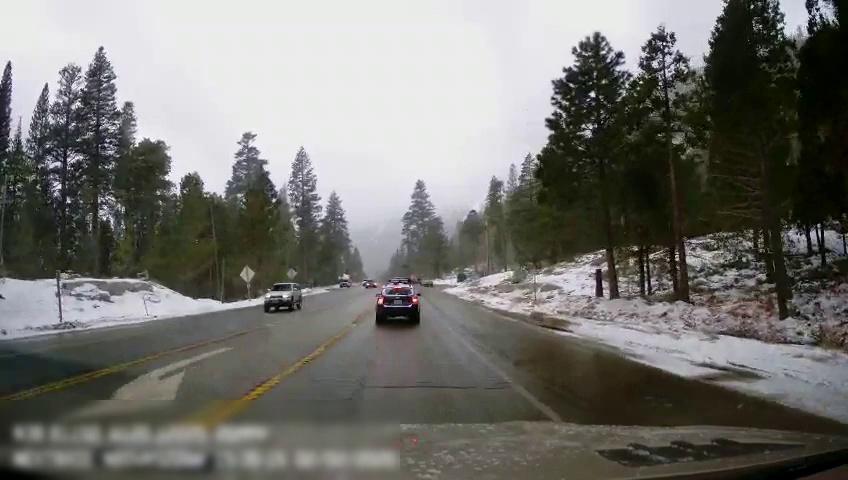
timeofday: Day
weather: Snowy
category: Drivable Space
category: Vehicles | Truck
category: Vehicles | SUV
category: Vehicles | Truck
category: Vehicles | SUV
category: Vehicles | SUV
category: Lanes | Current Lane
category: Lanes | Opposite Lane
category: Lanes | Opposite Lane
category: Lanes | Current Lane